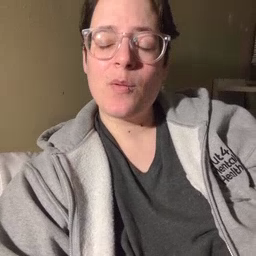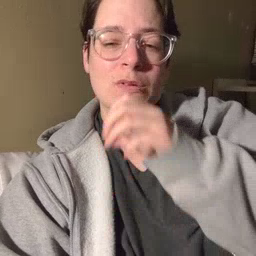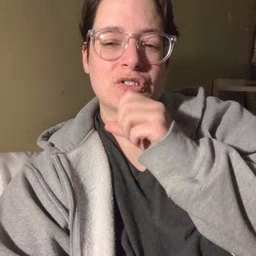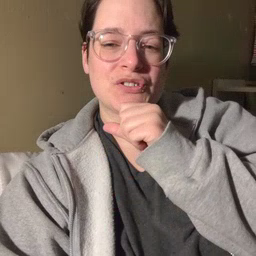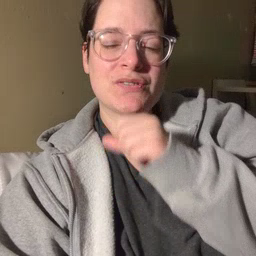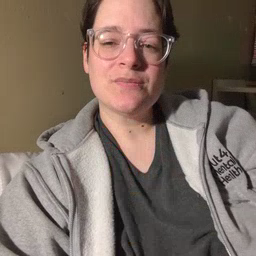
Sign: orange